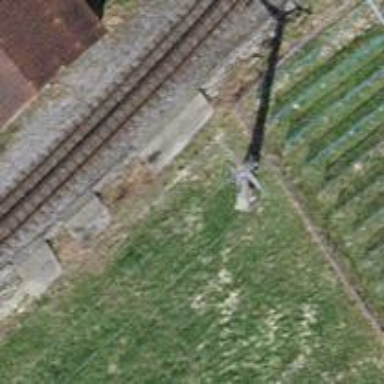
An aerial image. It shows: Power pole.